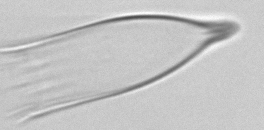
Label: Favella